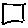
Label: square